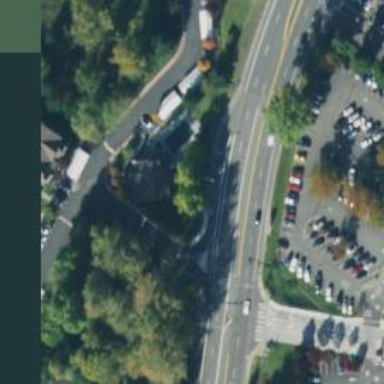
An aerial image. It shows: Service road with sidewalk on the left.